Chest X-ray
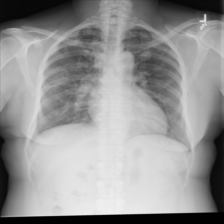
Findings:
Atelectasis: negative
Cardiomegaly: negative
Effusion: negative
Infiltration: positive
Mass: negative
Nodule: positive
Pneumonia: negative
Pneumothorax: negative
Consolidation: negative
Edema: negative
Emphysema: negative
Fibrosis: negative
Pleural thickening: negative
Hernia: negative